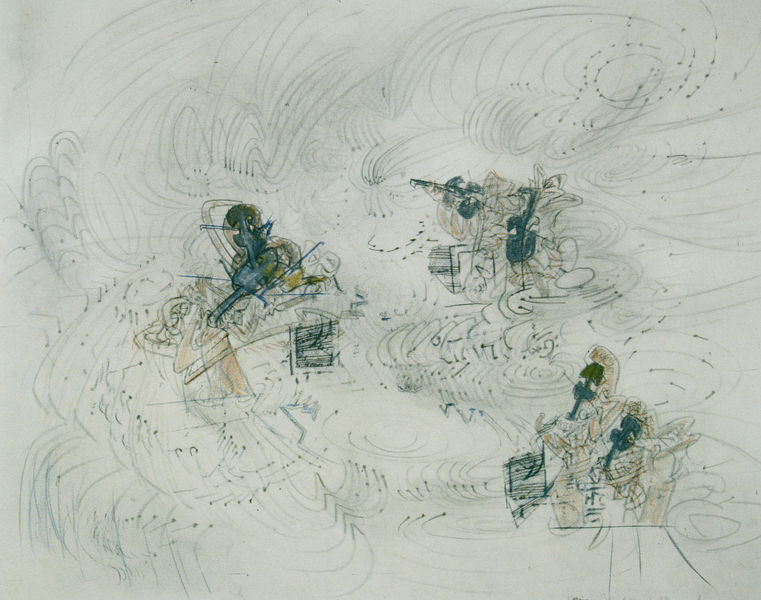
Titel: Caring for the gay silk wood, Sich sorgen um das lebhafte Seidenholz
Künstler: Roberto Matta
Standort: Paris
Institution: Privatsammlung
Schlagwörter: blau, kampf, weiß, gelb, grün, bewegung, braun, grau, pastell, schwarz, skizze, türkis, zeichnung, wind, drei, bass, instrumente, musik, musiker, orchester, pferd, schwung, wellen, cello, noten, spuren, abstrakt, modern, formen, grafik, graphik, töne, wasserfarbe, linien, figuren, striche, punkte, linie, wirbel, strich, tupfen, bleistift, bratsche, geige, violine, weß, schwingen, note, zentriert, trompete, ausdehnung, streichinstrument, skizzenhaft, dirigent, bewegungslinien, schwungvoll, geigen, streicher, schnittmuster, lärm, flächenhaft, matta, viola, notenschlüssel, art grotesken, formalismus, hat die sexmaschine gemacht, musik liegt in der luft, ohren zuhalten, reliefandeutunge